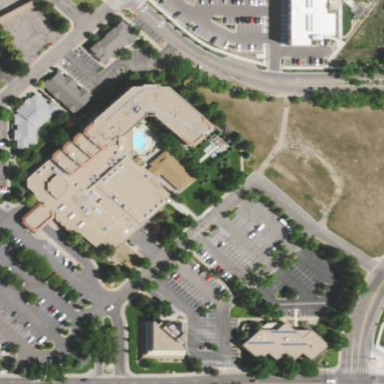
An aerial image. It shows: Commercial area.